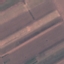
Land use / land cover: AnnualCrop